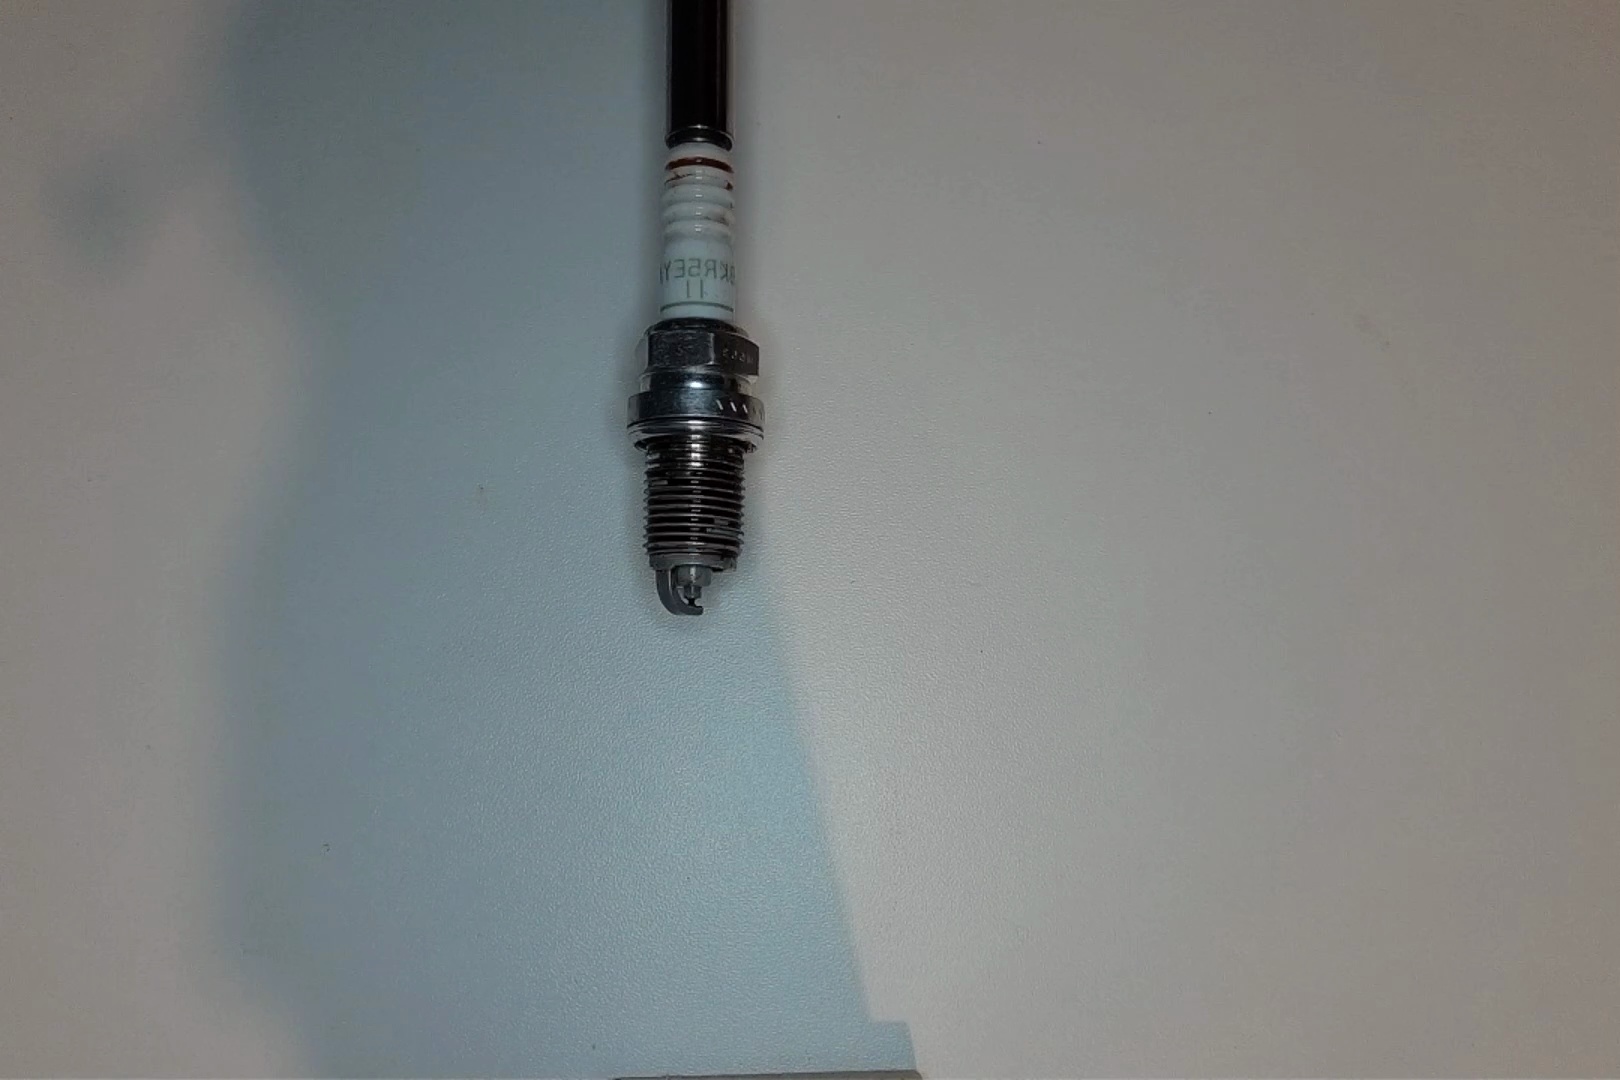
Label: anomaly